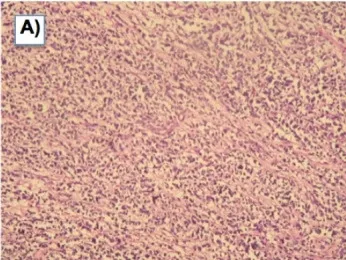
Neuroendocrine carcinoma (H & E).
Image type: pathology (h&e)